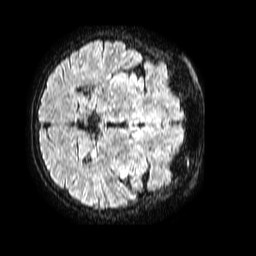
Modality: FLAIR
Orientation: axial
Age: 64
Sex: female
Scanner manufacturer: philips
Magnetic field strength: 1.5 T
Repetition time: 4.8 s
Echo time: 0.3 s